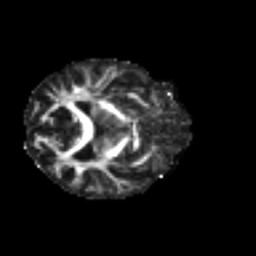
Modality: FA
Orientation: axial
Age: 34
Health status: ill
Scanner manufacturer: philips
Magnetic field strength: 3 T
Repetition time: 9 s
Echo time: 0.127 s